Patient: sex F, age 31
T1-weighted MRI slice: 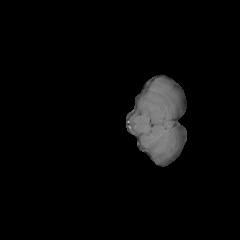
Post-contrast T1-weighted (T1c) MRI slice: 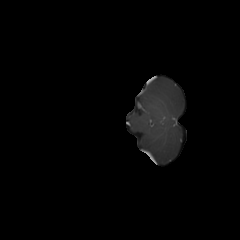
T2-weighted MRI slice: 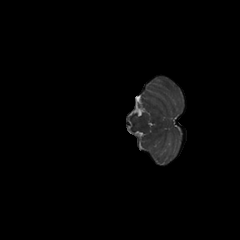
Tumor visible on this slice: no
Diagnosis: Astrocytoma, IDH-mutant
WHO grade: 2